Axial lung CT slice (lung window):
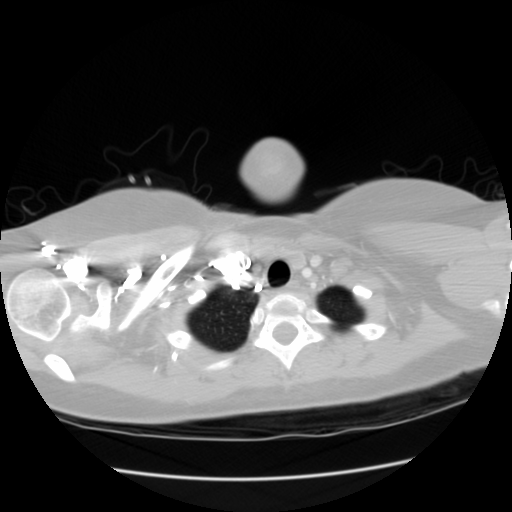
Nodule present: no